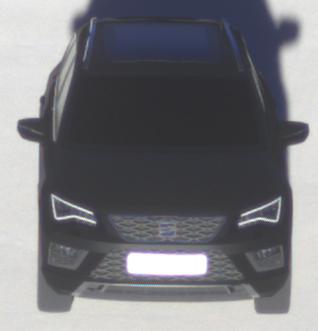
Make: SEAT
Model: Ateca 1.0 TSI Ecomotive
Detailed model: Ateca (5FP)
Model produced from: 2016/08
Model produced until: 2018/08
Doors: 5
Color: black
Road condition: dry road
Daytime: sunrise or sunset
Contrast: high contrast